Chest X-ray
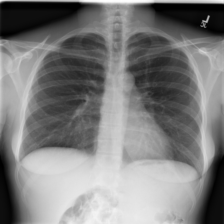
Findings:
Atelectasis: negative
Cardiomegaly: negative
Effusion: negative
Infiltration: negative
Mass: negative
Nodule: negative
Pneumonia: negative
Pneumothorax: negative
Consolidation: negative
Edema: negative
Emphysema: negative
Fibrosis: negative
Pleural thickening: negative
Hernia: negative